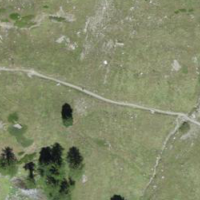
EUNIS habitat code: 26
Species observed at this site:
Aster alpinus